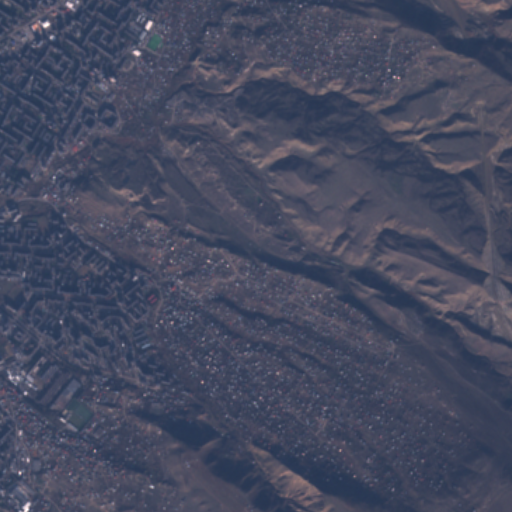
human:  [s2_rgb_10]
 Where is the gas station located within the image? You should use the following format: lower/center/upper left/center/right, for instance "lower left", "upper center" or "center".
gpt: The gas station is located in the lower left of the image.
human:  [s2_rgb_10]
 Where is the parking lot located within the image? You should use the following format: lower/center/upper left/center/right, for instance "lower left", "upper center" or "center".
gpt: The parking lot is located in the left of the image.
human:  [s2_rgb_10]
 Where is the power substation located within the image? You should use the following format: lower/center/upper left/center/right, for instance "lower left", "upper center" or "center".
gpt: The power substation is located in the upper left of the image.
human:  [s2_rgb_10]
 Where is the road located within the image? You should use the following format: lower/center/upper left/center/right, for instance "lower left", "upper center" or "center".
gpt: There is no road in the image.